Question: I have a problem that the user of my script want to be able to print 1 - n graphs of the type account (ex 1930,1940 etc) and the sum for every account for every year.
The graph I want to plot should look like this (in this ex 2 accounts(1930 and 1940) and sum for every account for every year):

The input for the graph printing is like this (The user of the script should be able to choose as many accounts as the user wants 1-n):
'''
How many accounts to print graphs for? 2
Account 1 :
1930
Account 2 :
1940
'''
The system will store the Accounts in an array ('accounts = [1930,1940]'
) and look up the sum for every account for every year. The years and sum for the accounts are placed in a 'matrix ([[2008, 1, 12], [2009, 7, 30], [2010, 13, 48], [2011, 19, 66], [2012, 25, 84], [2013, 31, 102]])'.
When this is done I want to plot 1 - n graphs (in this case 2 graphs). But I can't figure out how to plot with 1 - n accounts...
For the moment I just use this code to print the graph and it's just static :(:
'''
#fix the x serie
x_years = []
for i in range (nrOfYearsInXML):
x_years.append(matrix[x][0])
x = x + 1
plt.xticks(x_years, map(str,x_years))
#fix the y series, how to solve the problem if the user shows 1 - n accounts?
1930_sum = [1, 7, 13, 19, 25, 31]
1940_sum = [12, 30, 48, 66, 84, 102]
plt.plot(x_years, konto1_summa, marker='o', label='1930')
plt.plot(x_years, konto2_summa, marker='o', label='1940')
plt.xlabel('Year')
plt.ylabel('Summa')
plt.title('Sum for account per year')
plt.legend()
plt.show()
'''
Ok, so I have tried with for loops etc, but I have not been able to figure it out with 1-n accounts and an unique account label to 1-n accounts..
My scenario is that the user choose 1 - n accounts. Specify the accounts (ex 1930,1940,1950..). Store the accounts to an array. System calculate the sum for 1-n account for every year and place this data to the matrix. System when reads from the accounts array and the matrix and plot 1-n graphs. Every graph with account label.
For example if I have the x values (the years 2008-2013) and the y values (the sum for the accounts for every year) in a matrix and the accounts(should also be used as label) in an array like this:
'''
accounts = [1930,1940]
matrix = [[2008, 1, 12], [2009, 7, 30], [2010, 13, 48], [2011, 19, 66], [2012, 25, 84], [2013, 31, 102]]
'''
Or I can explain x and y like this:
'''
x y1(1930 graph1) y2(1940 graph2)
2008 1 12
2009 7 30
2010 13 48
etc etc etc
'''
The problem for me is that the user can choose one to many accounts (accounts [1..n]) and this will result in 1 to many account graphs.
Any idea how to solve it.. :)?
BR/M
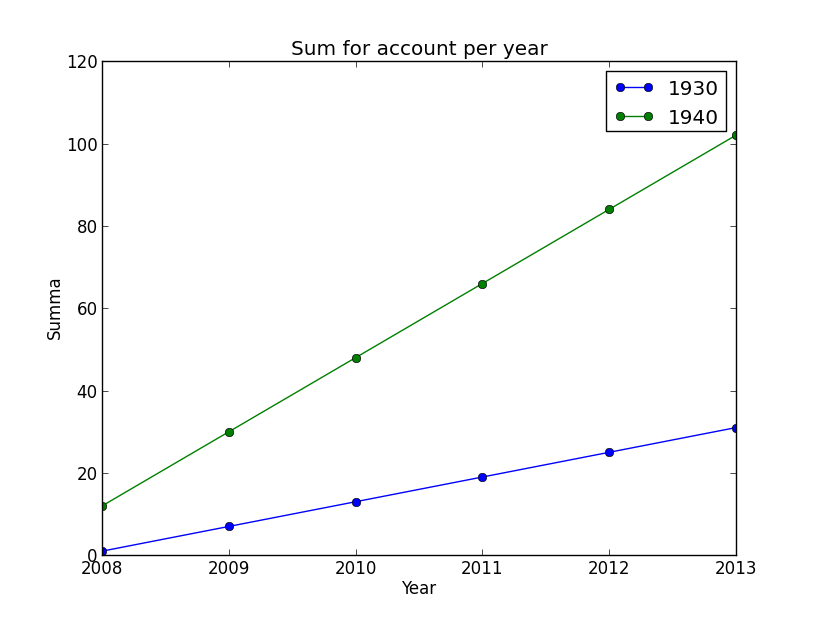
Answer: I don't quite understand what you are asking, but I this is what you want:
'''
# set up axes
fig, ax = plt.subplots(1, 1)
ax.set_xlabel('xlab')
ax.set_ylabel('ylab')
# loop and plot
for j in range(n):
x, y = get_data(n) # what ever function you use to get your data
lab = get_label(n)
ax.plot(x, y, label=lab)
ax.legend()
plt.show()
'''
More concretely, assuming you have the matrix structure you posted above:
'''
# first, use numpy, you have it installed anyway if matplotlib is working
# and it will make your life much nicer
data = np.array(data_list_of_lists)
x = data[:,0]
for j in range(n):
y = data[:, j+1]
ax.plot(x, y, lab=accounts[j])
'''
A better way to do this is to store your data in a 'dict'
'''
data_dict[1940] = (x_data_1940, y_data_1940)
data_dict[1930] = (x_data_1930, y_data_1930)
# ...
for k in acounts:
x,y = data_dict[k]
ax.plot(x, y, lab=k)
'''